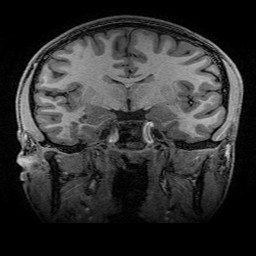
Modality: T1w
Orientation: sagittal
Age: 20
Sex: male
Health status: healthy
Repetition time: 2.53 s
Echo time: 0.0034 s